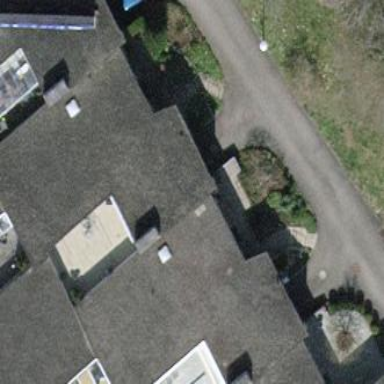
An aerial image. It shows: Terrace building.